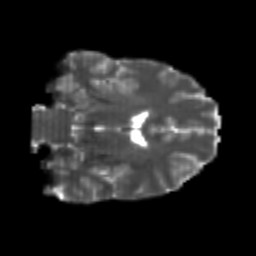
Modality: T2w
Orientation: coronal
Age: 22
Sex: male
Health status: healthy
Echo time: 0.074 s